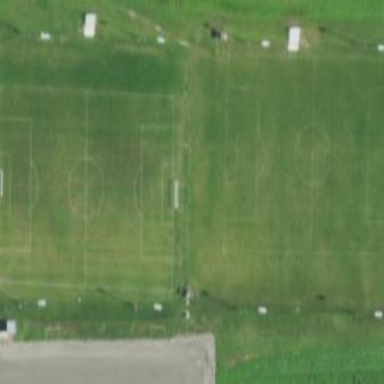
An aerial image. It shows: Soccer pitch for outdoor sports and leisure activities.